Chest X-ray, PA view. Patient: 61 years old, sex M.
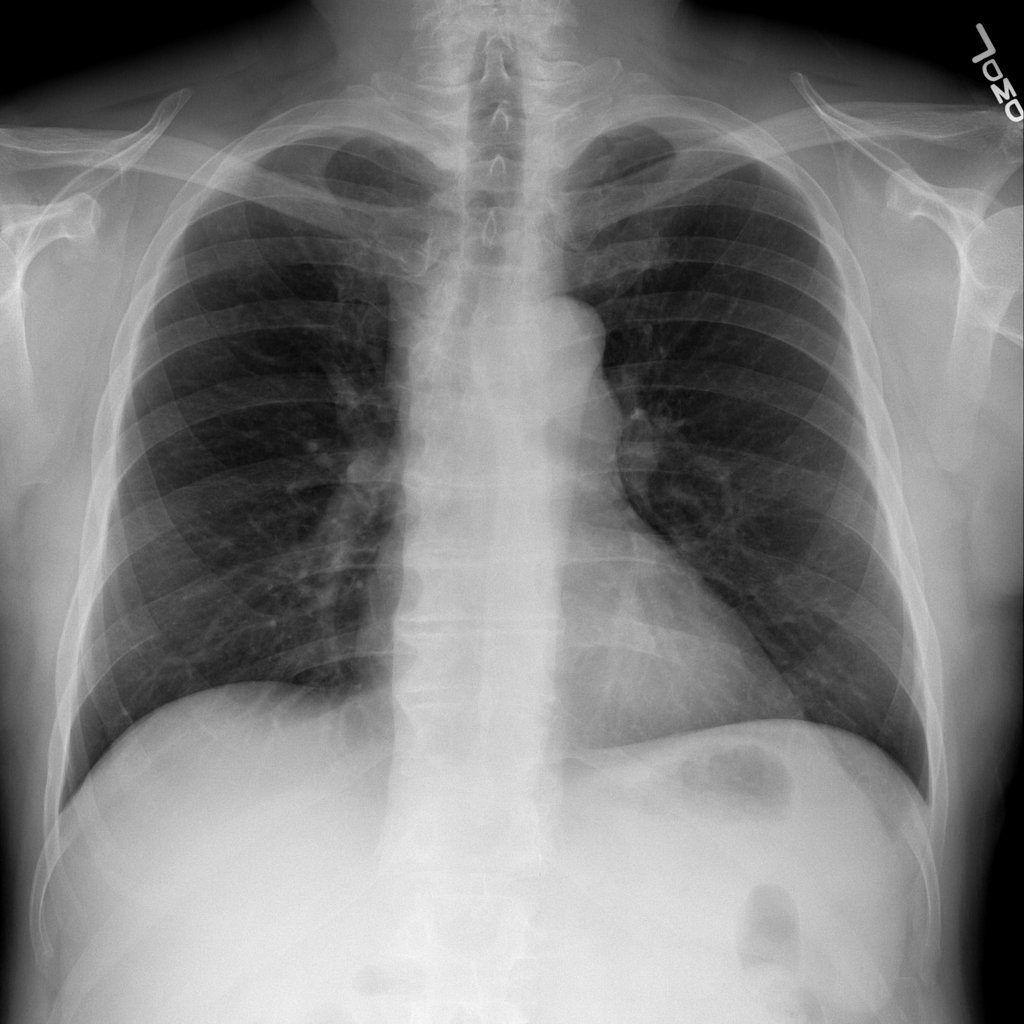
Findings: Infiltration